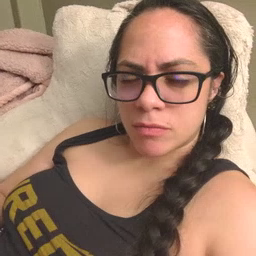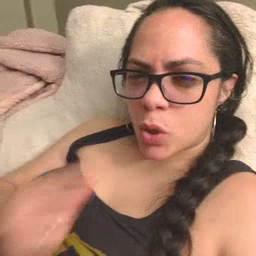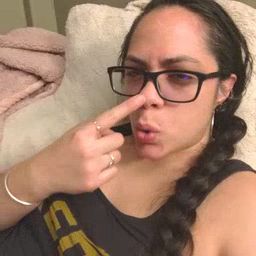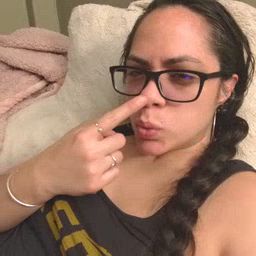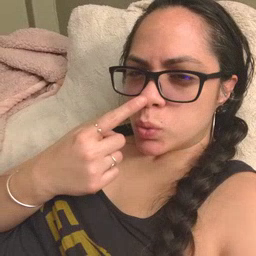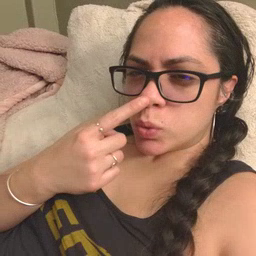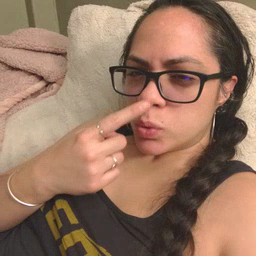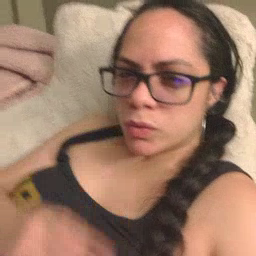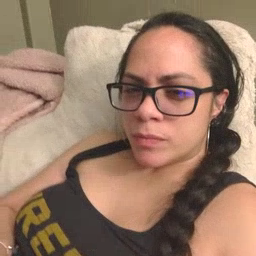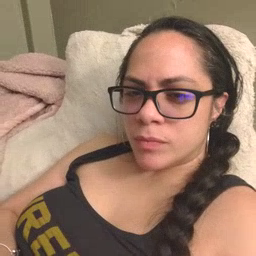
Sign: nose